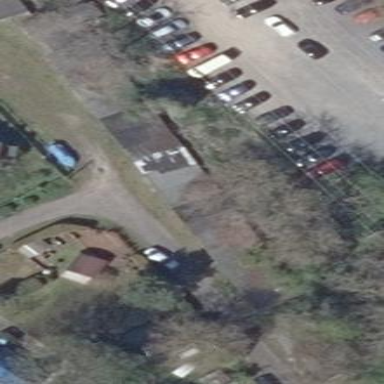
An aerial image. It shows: Group of garages.